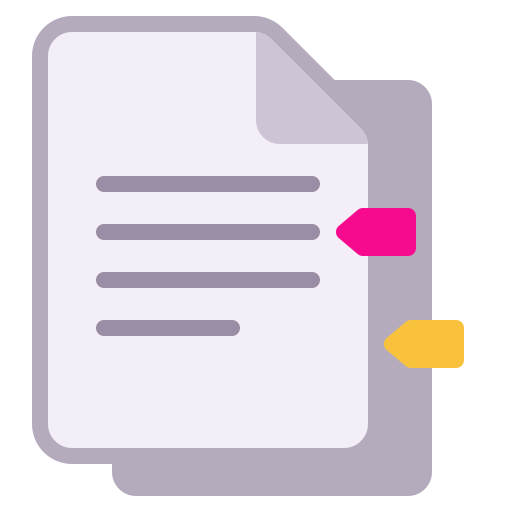
bookmark tabs flat